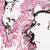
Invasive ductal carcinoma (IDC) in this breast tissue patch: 0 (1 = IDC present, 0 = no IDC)